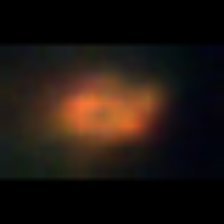
Taxon: NanoPlankton
Group: Other